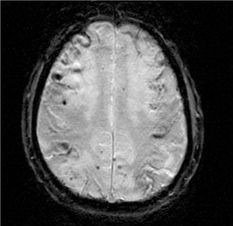
Label: notumor